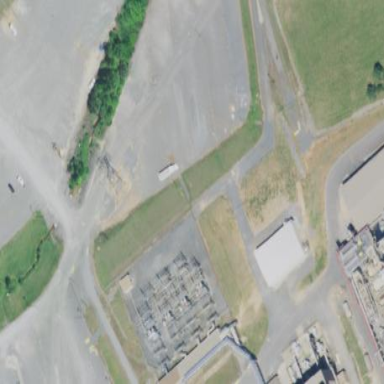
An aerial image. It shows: Industrial power substation enclosed by fence.